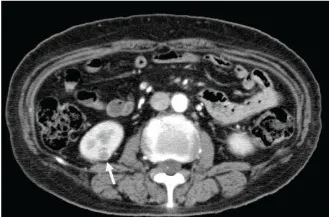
Diagnostic imaging. (B) CT scan immediately after contrast enhancement; white arrow indicates hypervascular staining (Equivalent to renal cancer).
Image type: radiology (ct)